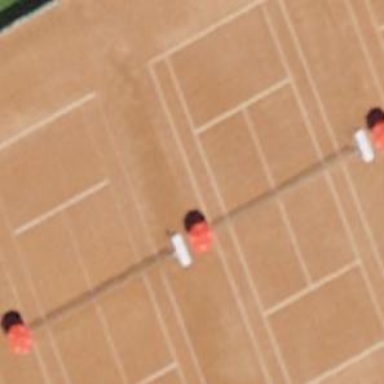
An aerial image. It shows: Tennis court in leisure pitch.